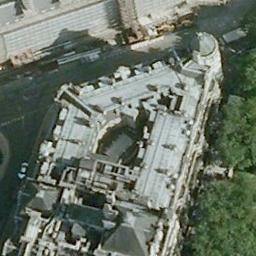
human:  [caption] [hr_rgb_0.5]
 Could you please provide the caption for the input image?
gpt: One side of the palace is the road and the other side is lush woods .

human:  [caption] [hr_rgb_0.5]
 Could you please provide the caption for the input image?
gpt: There are many trees of different sizes beside the palace .

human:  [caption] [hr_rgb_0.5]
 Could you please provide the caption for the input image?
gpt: The white palace with some towers is next to a grove of trees .

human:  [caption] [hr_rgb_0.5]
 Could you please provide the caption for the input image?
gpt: The palace is on the open place next to some trees .

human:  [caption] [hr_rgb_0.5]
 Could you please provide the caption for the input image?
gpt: There are some green trees beside the white palace .